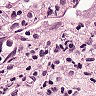
Metastatic tissue present: yes